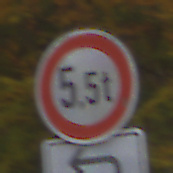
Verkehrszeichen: TatsaechlicheMasse
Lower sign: RichtungsangabeDurchPfeile2
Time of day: Midday
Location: Outdoor (Nature)
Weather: Overcast
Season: Autumn
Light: Natural